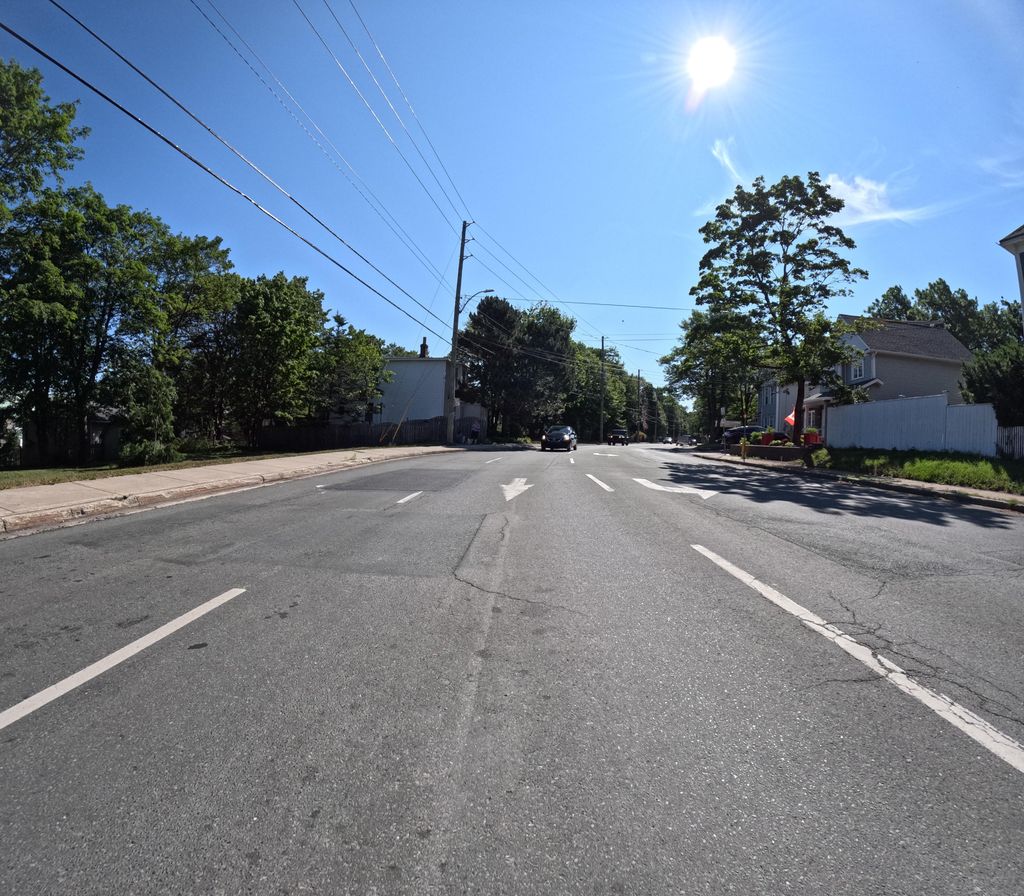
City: st_johns